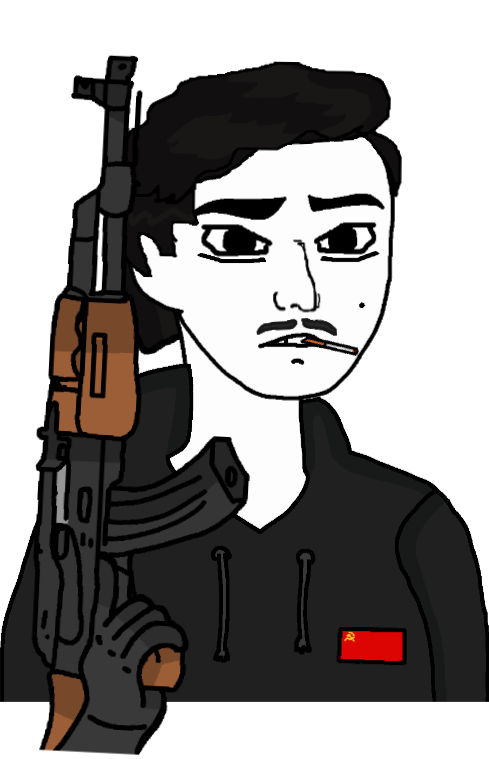
Label: 5_Twinkjak